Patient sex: M
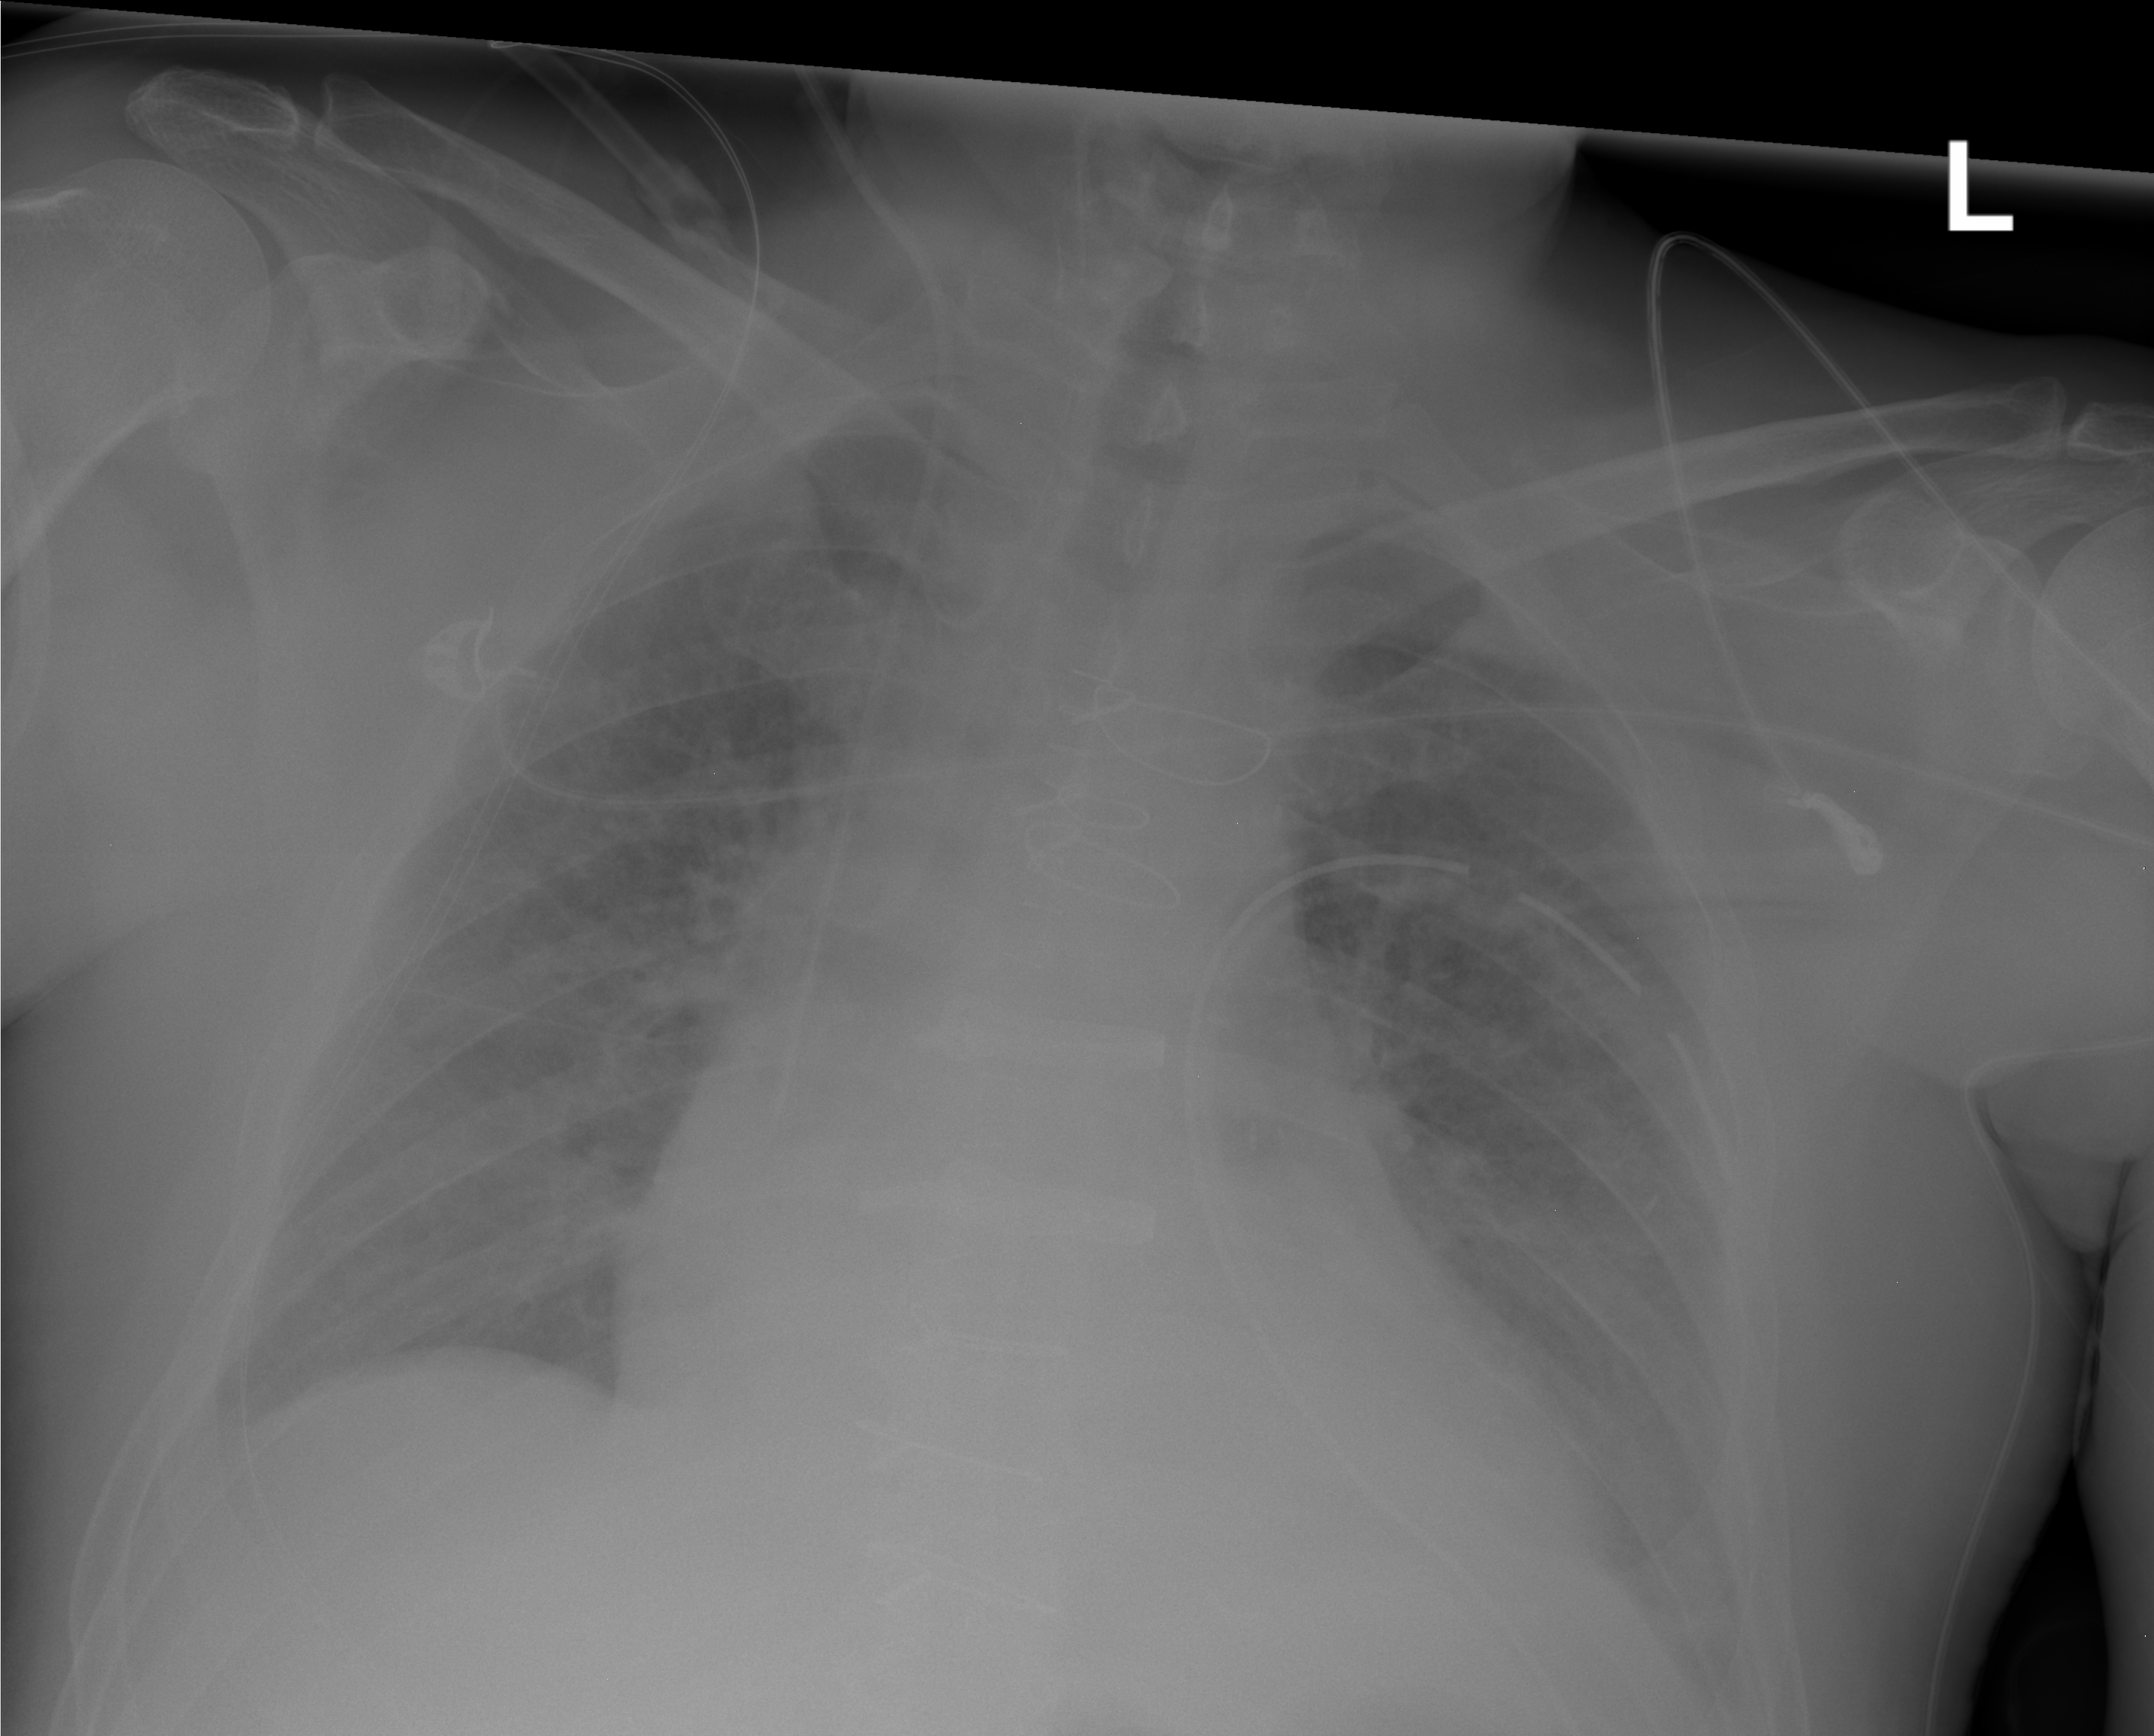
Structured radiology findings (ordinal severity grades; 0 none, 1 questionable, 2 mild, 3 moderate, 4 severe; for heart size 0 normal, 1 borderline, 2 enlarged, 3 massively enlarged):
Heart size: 2
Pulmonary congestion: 2
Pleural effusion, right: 0
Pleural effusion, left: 2
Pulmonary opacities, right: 0
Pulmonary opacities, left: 0
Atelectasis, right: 0
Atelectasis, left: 0